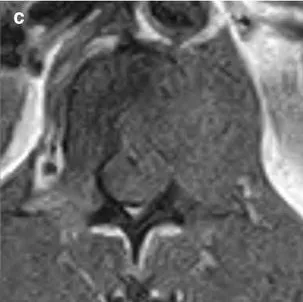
Axial magnetic resonance images showing low signal intensity changes of the L1 vertebral body and pedicle on T1-weighted images.
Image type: radiology (mri)